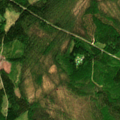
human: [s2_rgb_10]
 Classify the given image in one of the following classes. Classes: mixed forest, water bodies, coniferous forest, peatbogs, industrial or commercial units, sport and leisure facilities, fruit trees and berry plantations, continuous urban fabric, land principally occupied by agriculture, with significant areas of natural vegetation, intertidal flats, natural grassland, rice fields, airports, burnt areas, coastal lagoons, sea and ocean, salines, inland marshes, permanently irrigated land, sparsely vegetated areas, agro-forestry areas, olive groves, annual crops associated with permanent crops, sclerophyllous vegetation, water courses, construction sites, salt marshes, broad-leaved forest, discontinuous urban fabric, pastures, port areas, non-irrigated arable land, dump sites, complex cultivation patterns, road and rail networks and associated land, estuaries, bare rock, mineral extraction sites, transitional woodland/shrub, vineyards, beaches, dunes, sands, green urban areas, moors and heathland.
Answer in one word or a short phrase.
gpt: coniferous forest, mixed forest